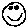
Label: smiley face